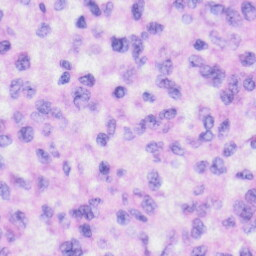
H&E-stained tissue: Liver